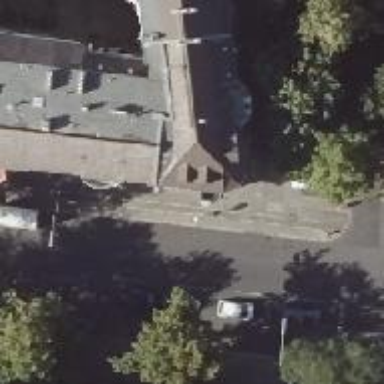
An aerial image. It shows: Pub.